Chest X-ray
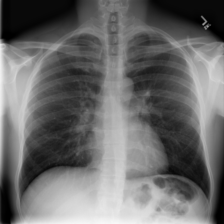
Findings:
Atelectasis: negative
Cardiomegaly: negative
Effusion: negative
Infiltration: negative
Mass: negative
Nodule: negative
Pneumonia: negative
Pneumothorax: negative
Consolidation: negative
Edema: negative
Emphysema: negative
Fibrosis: negative
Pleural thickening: negative
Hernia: negative